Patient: sex F, age 74
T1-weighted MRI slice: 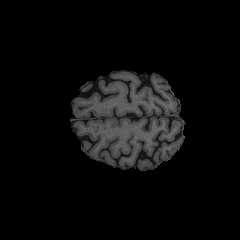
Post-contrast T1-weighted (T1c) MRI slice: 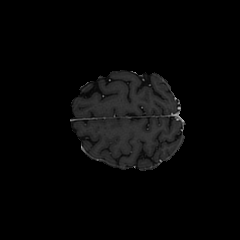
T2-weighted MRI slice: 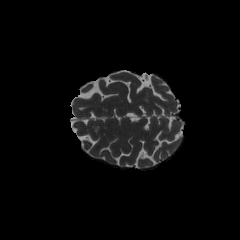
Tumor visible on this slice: no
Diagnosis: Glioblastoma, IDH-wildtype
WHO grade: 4